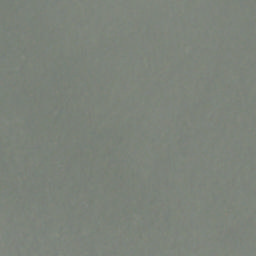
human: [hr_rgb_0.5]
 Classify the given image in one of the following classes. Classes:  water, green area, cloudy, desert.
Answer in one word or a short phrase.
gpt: cloudy